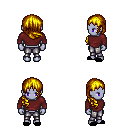
a pixel art fantasy rpg character, female body template, dark elf, purple skin, maroon long-sleeve shirt, metal pants, blonde right-swept hairstyle, black slippers, four views (front, back, left, right), 2x2 character sprite sheet, small pixel art, hard edges, no anti-aliasing